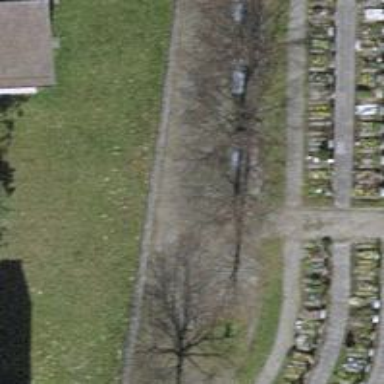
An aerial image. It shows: Bench.